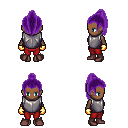
a pixel art fantasy rpg character, female body template, human, dark skin, steel chest armor, red pants, purple long topknot hairstyle, gold gloves, maroon shoes, four views (front, back, left, right), 2x2 character sprite sheet, small pixel art, hard edges, no anti-aliasing